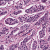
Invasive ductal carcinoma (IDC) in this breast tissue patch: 1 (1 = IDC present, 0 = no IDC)